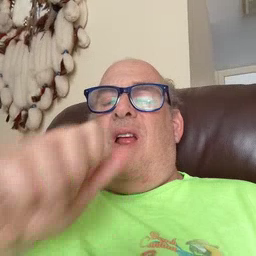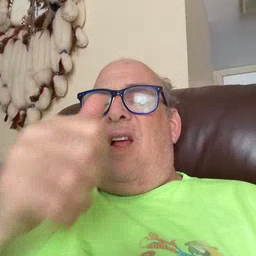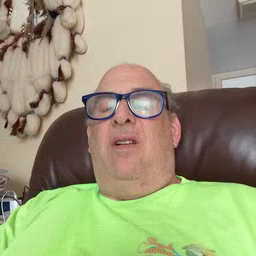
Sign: nuts